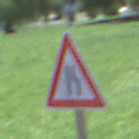
Verkehrszeichen: EinseitigVerengteFahrbahnRechts
Umgebung: Outdoor, Nature
Tageszeit: Midday
Wetter: Clear
Licht: Natural
Jahreszeit: Summer
Kontrast: HighContrast